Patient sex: M
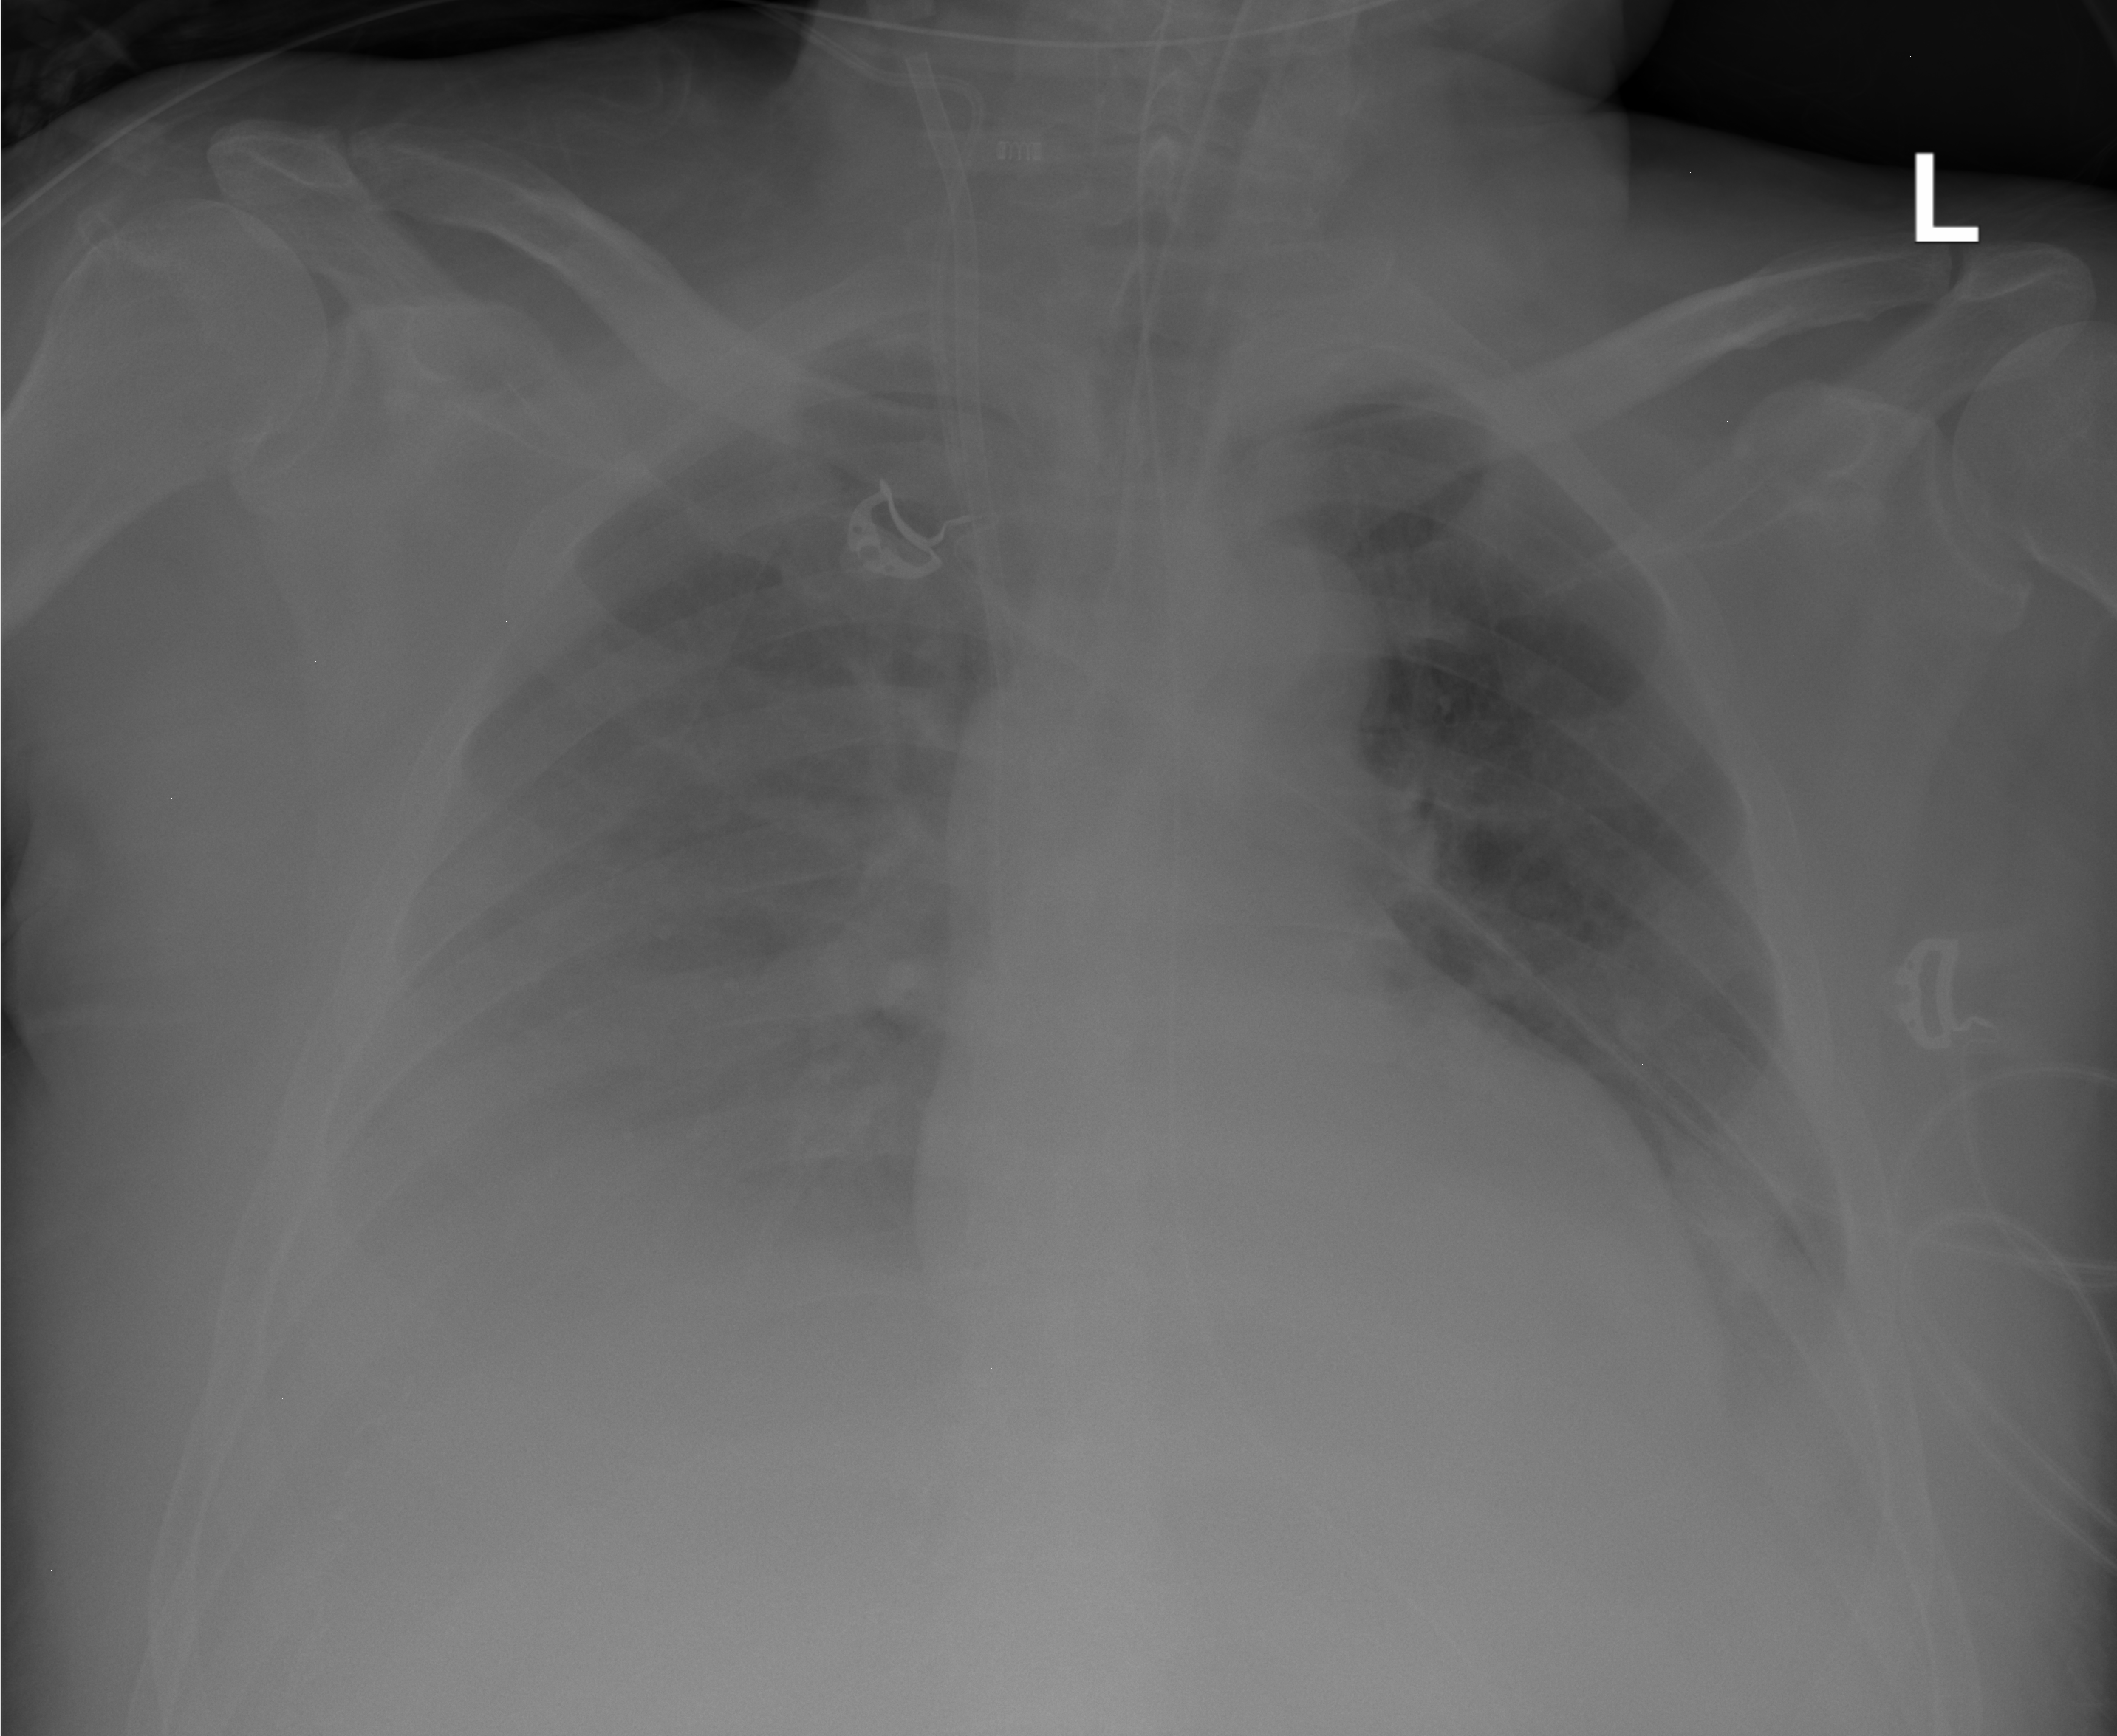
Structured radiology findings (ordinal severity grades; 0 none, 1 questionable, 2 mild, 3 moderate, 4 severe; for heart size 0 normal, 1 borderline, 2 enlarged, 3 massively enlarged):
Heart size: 0
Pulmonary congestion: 2
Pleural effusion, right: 3
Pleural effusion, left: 2
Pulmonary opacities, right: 3
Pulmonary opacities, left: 2
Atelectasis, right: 3
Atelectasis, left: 2